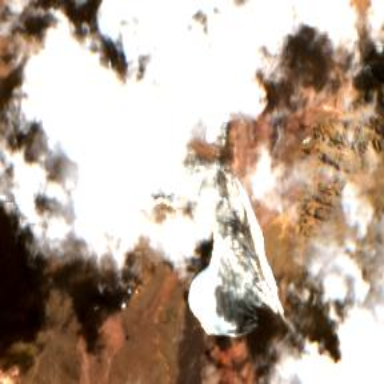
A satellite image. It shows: Stunning view of glacier.